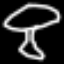
Label: mushroom